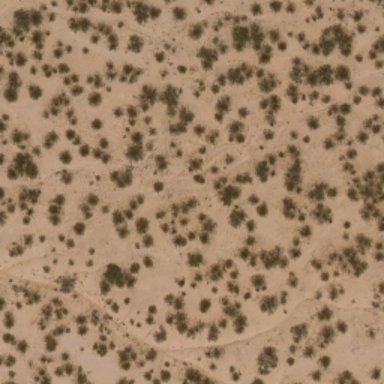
This is a chaparral .